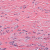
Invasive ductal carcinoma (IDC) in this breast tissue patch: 1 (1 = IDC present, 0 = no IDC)